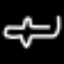
Label: airplane